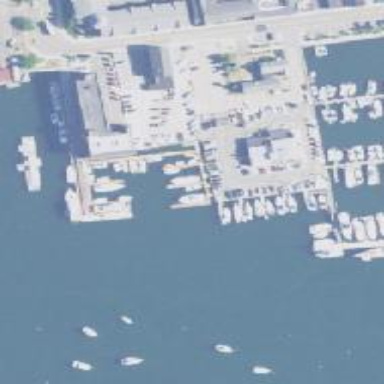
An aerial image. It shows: Man-made pier.